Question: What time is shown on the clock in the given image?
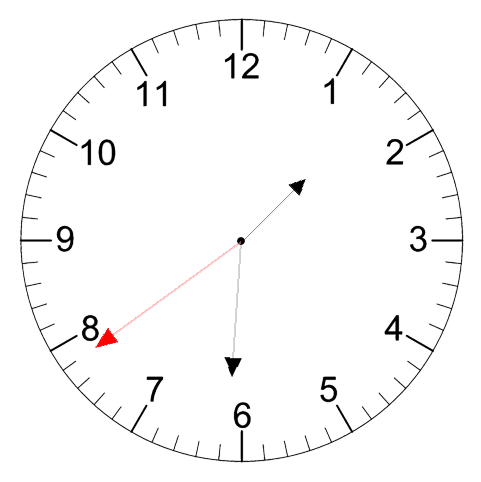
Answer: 01:30:39